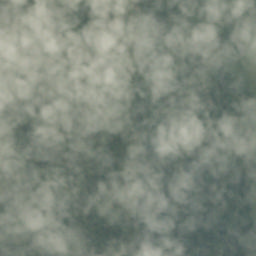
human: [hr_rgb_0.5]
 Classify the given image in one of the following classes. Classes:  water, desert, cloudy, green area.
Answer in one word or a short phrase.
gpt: cloudy